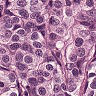
Metastatic tissue present: yes